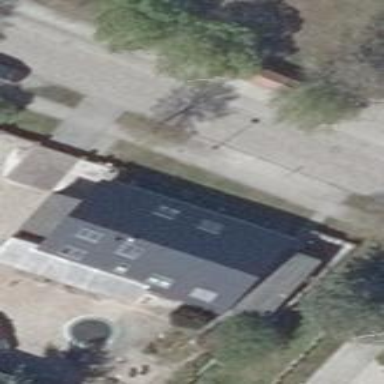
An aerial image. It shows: Detached building.